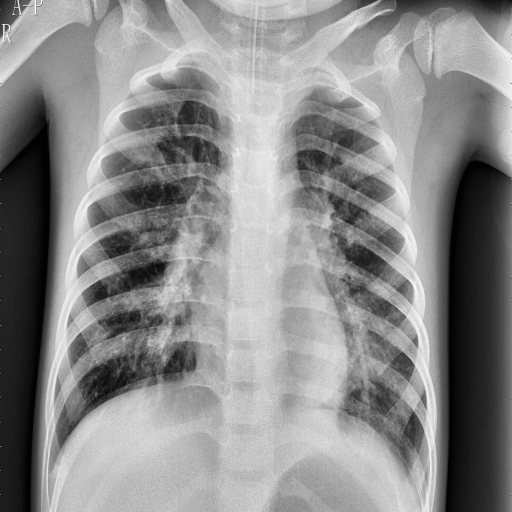
Finding: PNEUMONIA